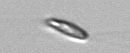
Label: Chrysochromulina